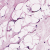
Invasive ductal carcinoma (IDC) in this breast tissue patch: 0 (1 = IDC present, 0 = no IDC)